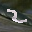
Label: 2